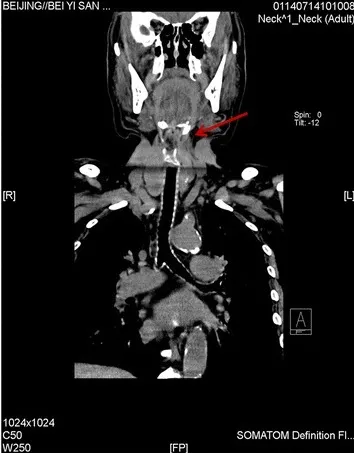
Computed tomography of the neck.
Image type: radiology (ct)